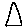
Label: triangle